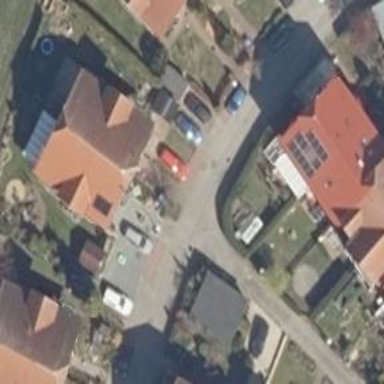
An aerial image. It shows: Living street.